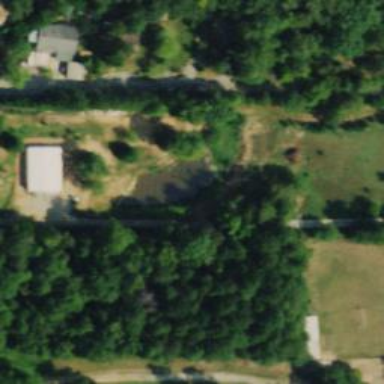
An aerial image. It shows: Culvert tunnel.